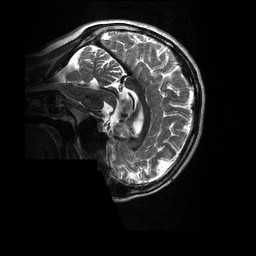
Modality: T2w
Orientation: sagittal
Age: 21
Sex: female